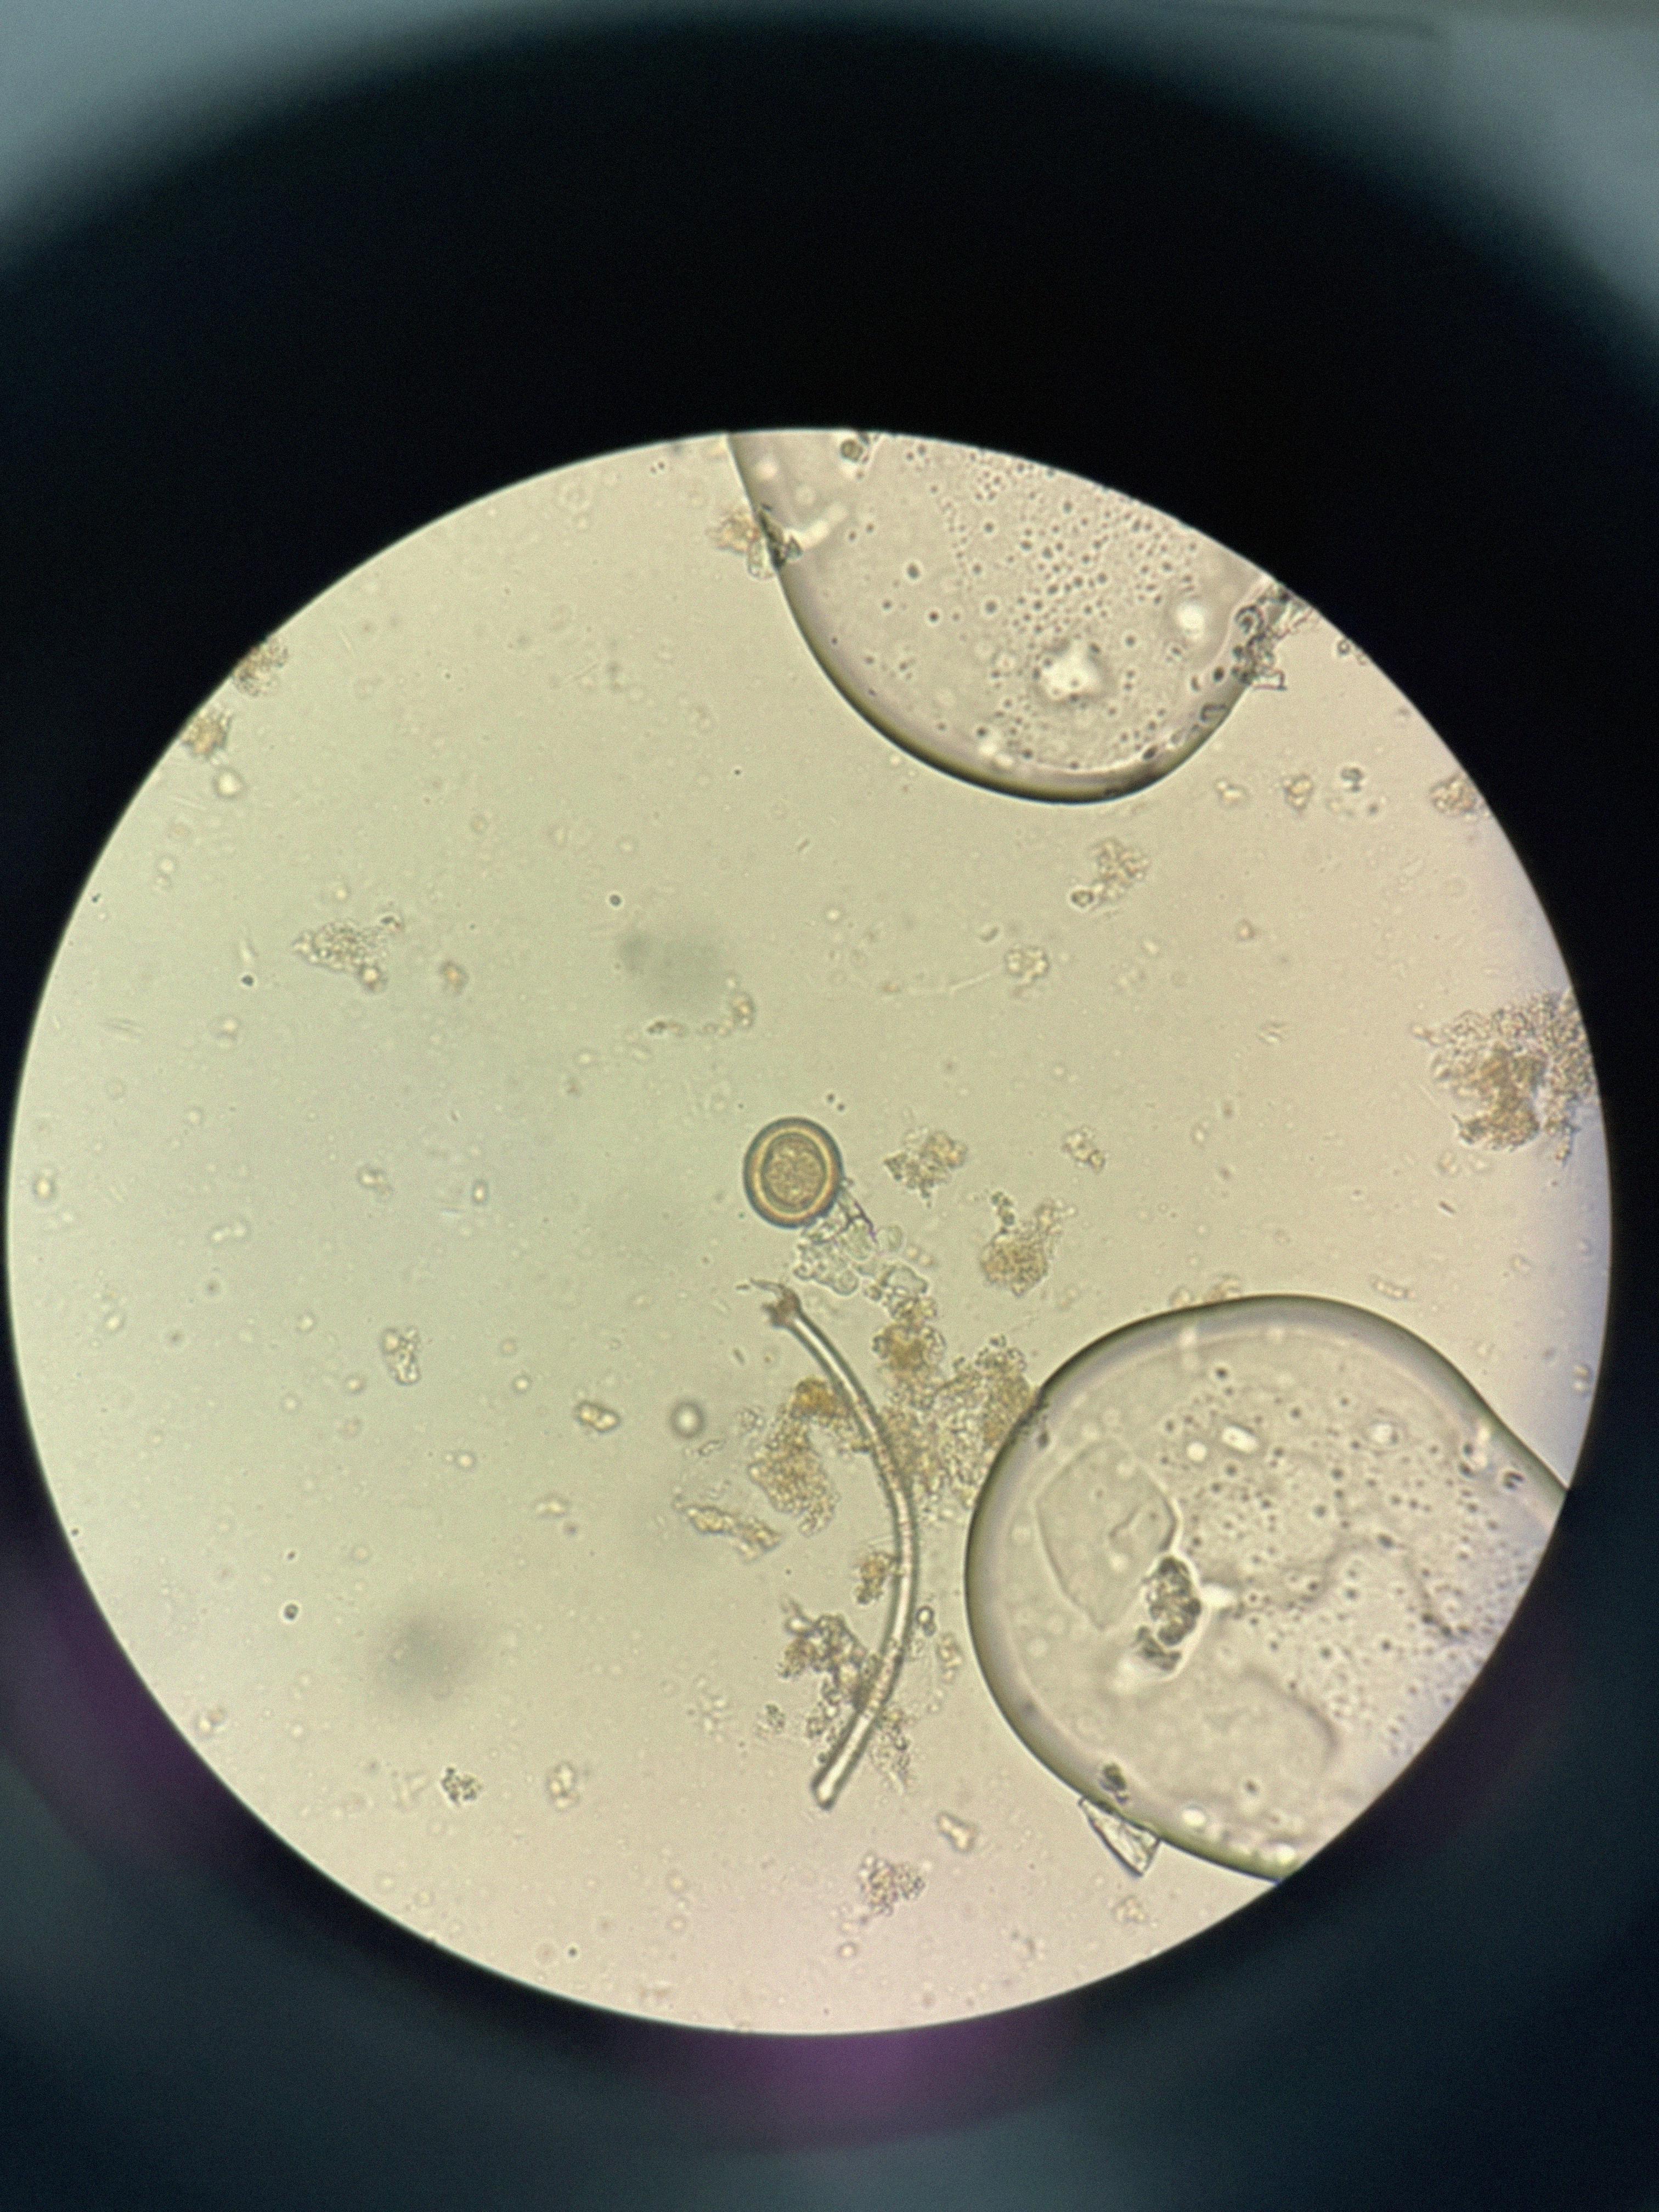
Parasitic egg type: Taenia spp. egg